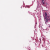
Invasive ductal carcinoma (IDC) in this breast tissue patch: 0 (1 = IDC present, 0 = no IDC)